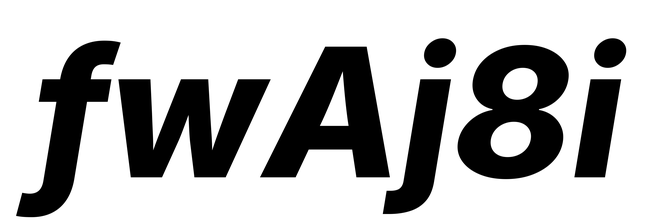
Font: Inter-Italic_ExtraBold_Italic